Question: I have the following code:
'''
<div class="row">
<div class="col-sm-4">*some content*</div>
<div class="col-sm-4">*some content*</div>
<div class="col-sm-4">*some content*</div>
<div class="col-sm-4">*some content*</div>
<div class="col-sm-4">*some content*</div>
</div>
'''
I would expect 1 row of 3 divs and second row with 2 divs.
The result is:

What can cause that to happen?
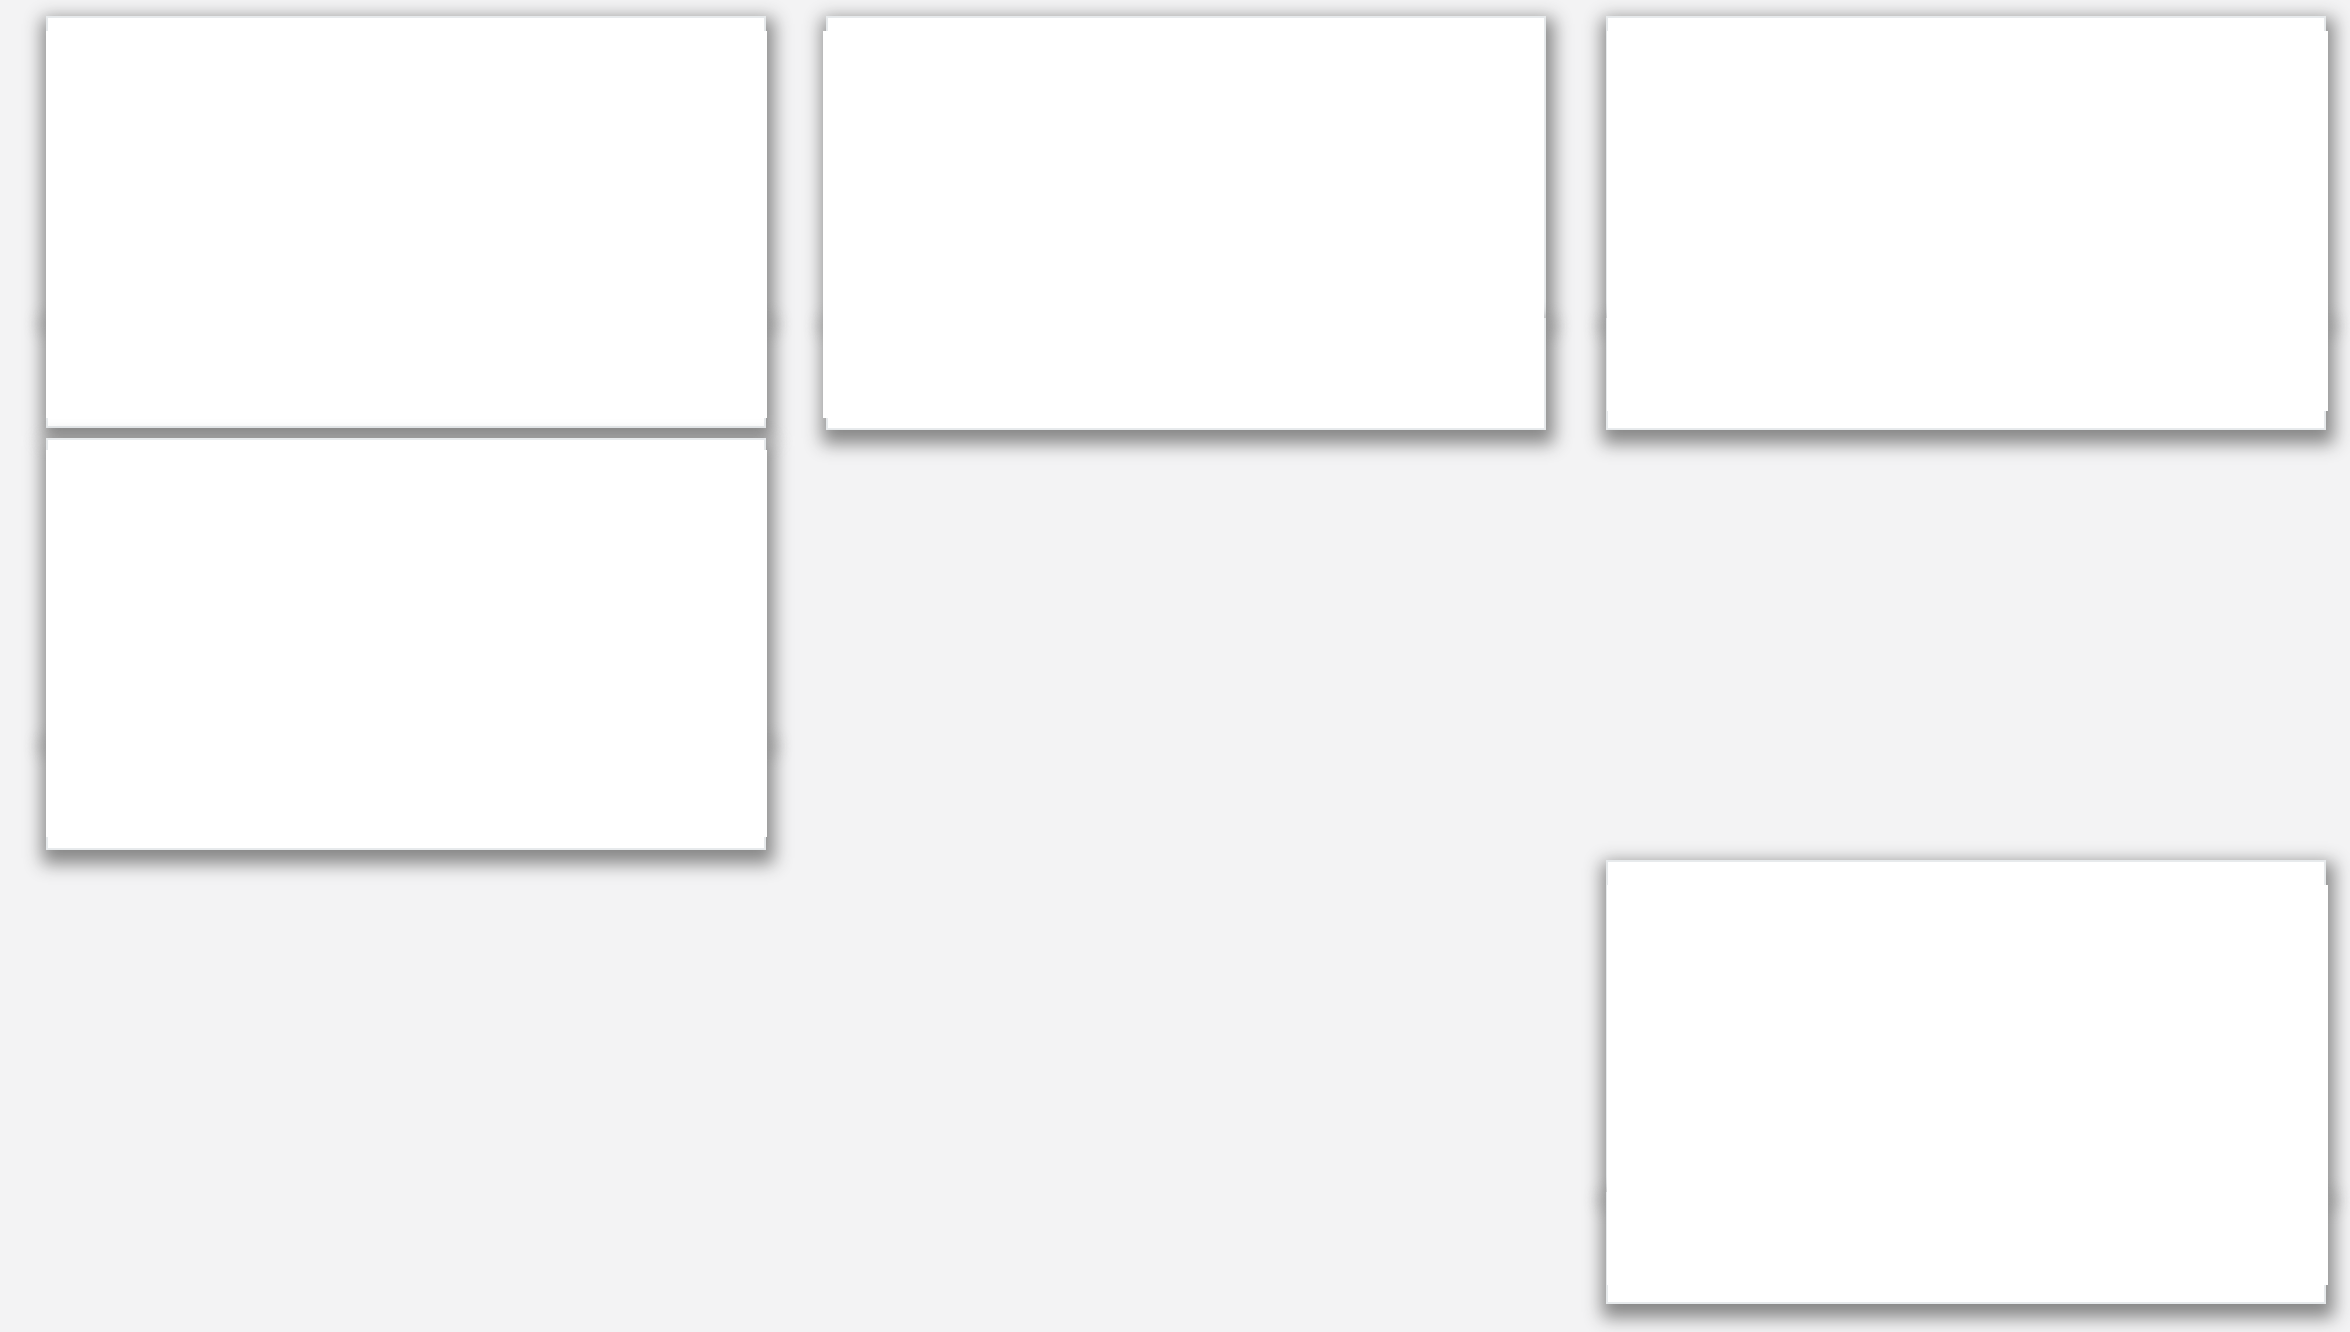
Answer: Try to use another classes defined in bootstrap like this:
'''
<div class="row">
<div class="col-xs-12 col-sm-12">
<div class="box">
<div class="box-content">
<div class="col-sm-4">*some content*</div>
<div class="col-sm-4">*some content*</div>
<div class="col-sm-4">*some content*</div>
<div class="col-sm-4">*some content*</div>
<div class="col-sm-4">*some content*</div>
</div>
</div>
</div>
</div>
'''
That should help you format positions of your '<div>' tags.
Before you can use those classes, it is important define how many 'col-sm-*' you gonna need.
You can use 'class="col-sm-offset-4"'as well inside a '<div>' to "skip" some cols defined and make the second line more properly adjusted in your browser.
Hope it helps you.